Question: A website I'm working on is using a custom embedded font that newer versions of Chrome on Windows don't seem to like. Instead of whitespace, weird white rectangles show up. Removing the custom typeface fixes the problem but that's hardly an acceptable solution.
Screenshot:
Does anyone know how Chrome interprets whitespace so that I can fix the typeface?
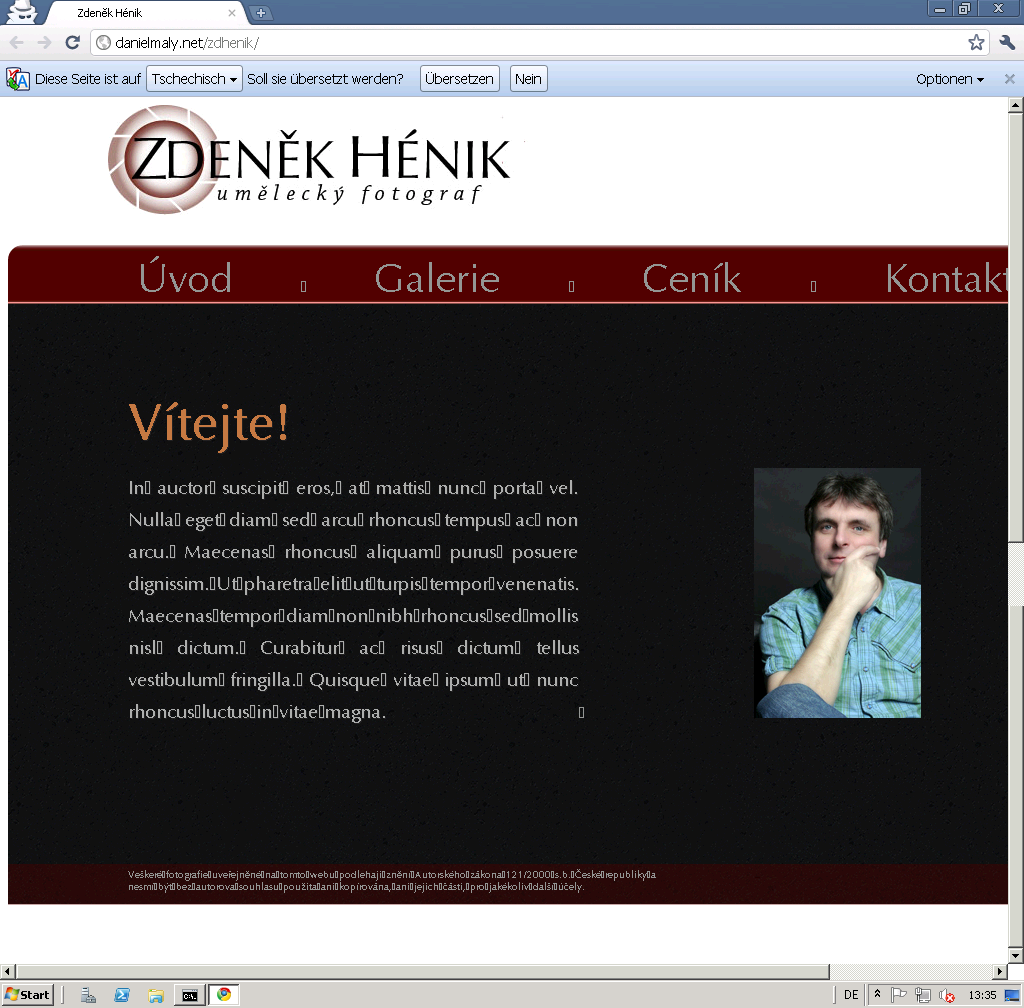
Answer: Turns out the typeface didn't define the Unicode whitespace character (0020). All the other browsers substituted the missing character for whitespace, except Chrome. Fixed by editing the font and adding the character.